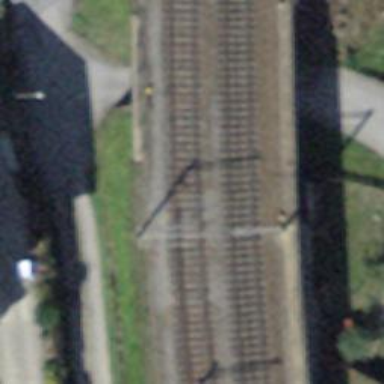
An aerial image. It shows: Single railway track with electrification through contact line.